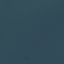
Land use / land cover class: SeaLake